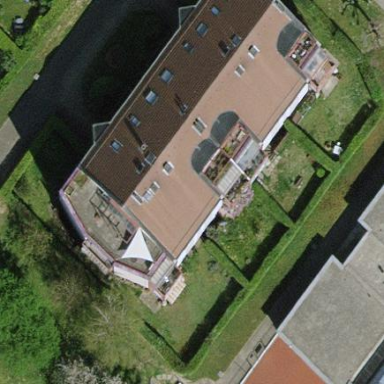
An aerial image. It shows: Garden enclosed by fence.